Question: I want to make this type of list in my application as shown in image.]

How can I make this type of list and What is this control called any sample available.?
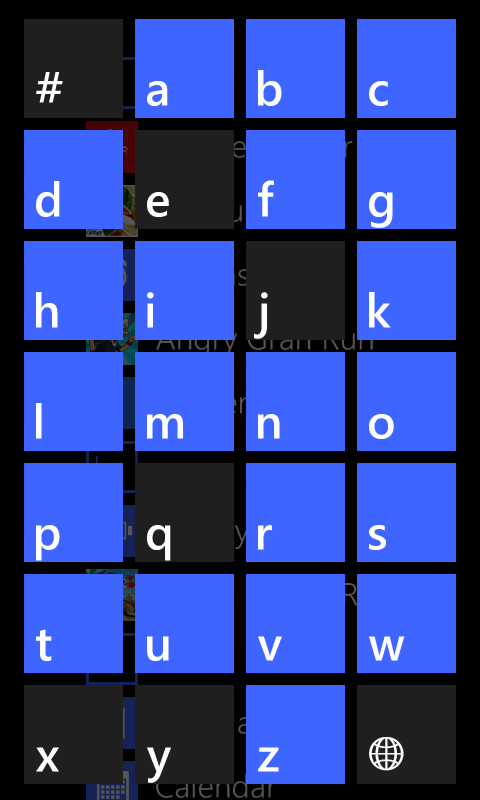
Answer: Its called a 'Jump list control'. You can find steps of creation <URL>